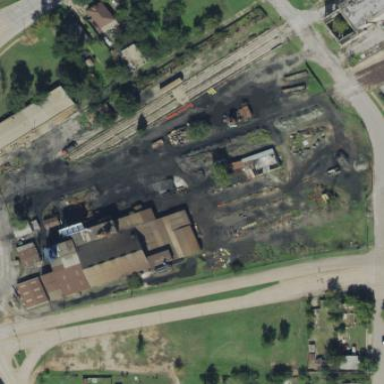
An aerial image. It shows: Industrial area.